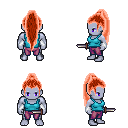
a pixel art fantasy rpg character, male body template, dark elf, purple skin, teal pirate shirt, magenta pants, red extra-long topknot hairstyle, white cloth bracers, dagger, four views (front, back, left, right), 2x2 character sprite sheet, small pixel art, hard edges, no anti-aliasing